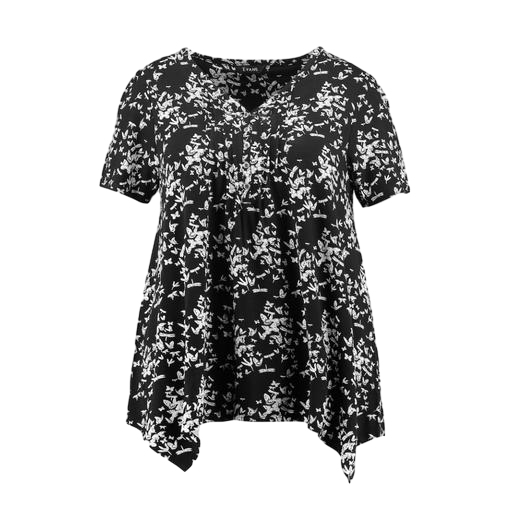
black leaf-print blouse, black plus size printed t-shirt only macy, black plus size printed henley, white background